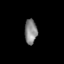
Tissue: lung
Cell type: Endothelial cells
Senescence score: 0.197
Nuclear area (px): 299
Mean DAPI intensity: 135.425